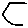
Label: hexagon